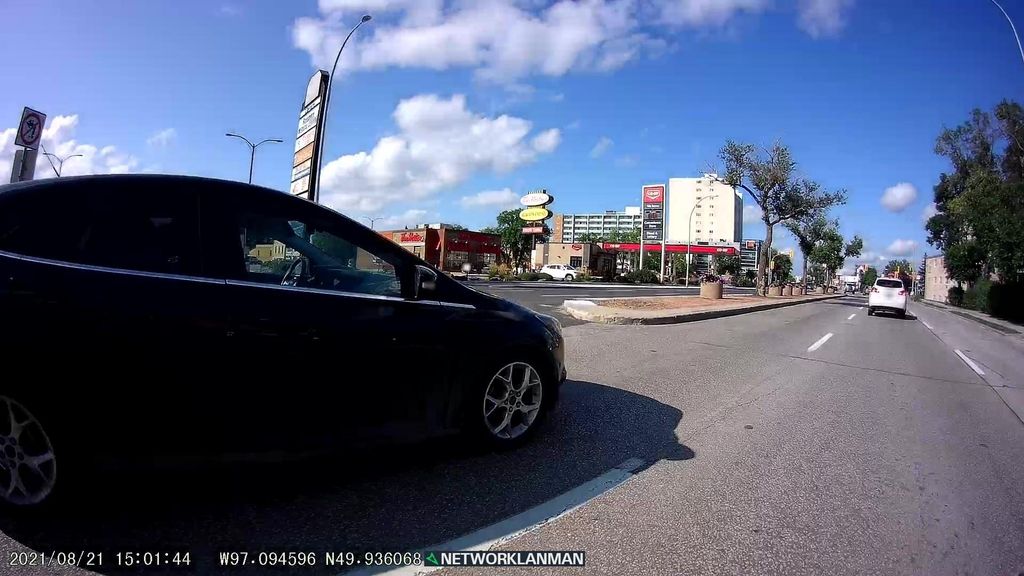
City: winnipeg